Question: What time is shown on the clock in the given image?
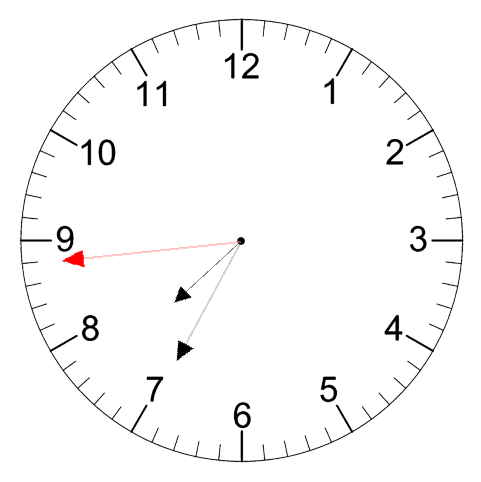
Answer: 07:34:44